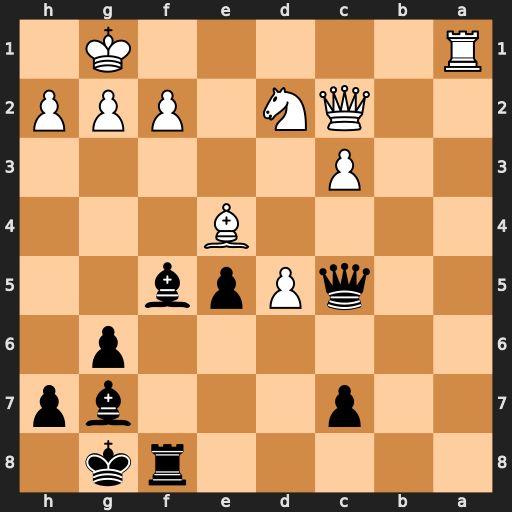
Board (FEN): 5rk1/2p3bp/6p1/2qPpb2/4B3/2P5/2QN1PPP/R5K1
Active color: b
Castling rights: -
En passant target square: -
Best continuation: Qxf2+ Kxf2 Bxe4+ Ke2 Bxc2 Ra2 Bf5